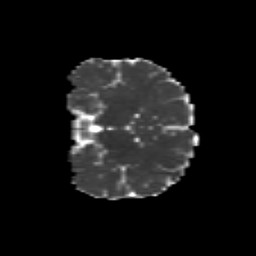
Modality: MD
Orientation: coronal
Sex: male
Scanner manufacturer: siemens
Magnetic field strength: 3 T
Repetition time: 5 s
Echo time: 0.071 s